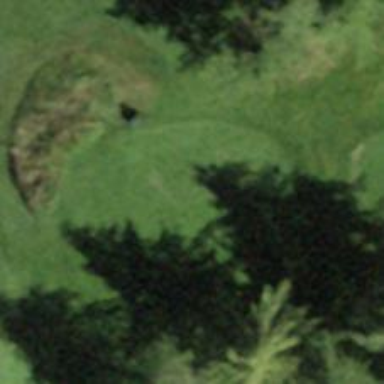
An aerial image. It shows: Golf tee.